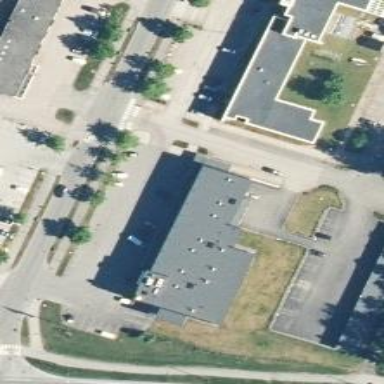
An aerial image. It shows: Pharmacy providing healthcare services.